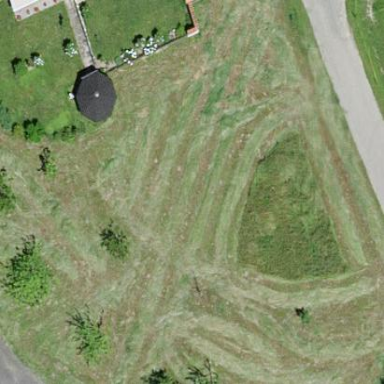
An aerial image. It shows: Area covered with grass.